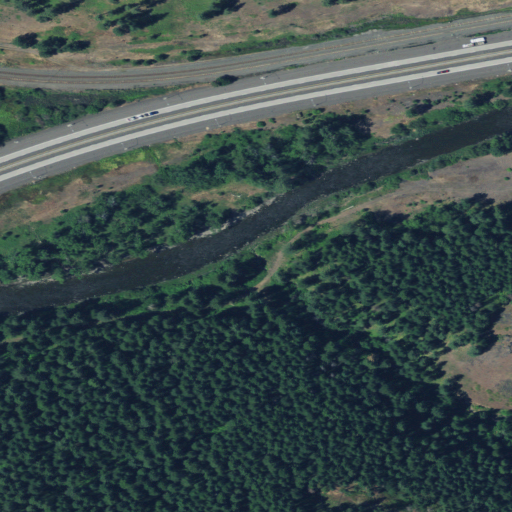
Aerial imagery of valley in Oregon named Coyote Canyon containing evergreen forest, shrub, low intensity development, open development, and pasture